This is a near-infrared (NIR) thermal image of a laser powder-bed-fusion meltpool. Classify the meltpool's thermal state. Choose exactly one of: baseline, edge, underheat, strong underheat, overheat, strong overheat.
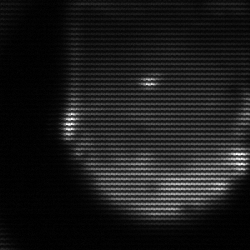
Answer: edge